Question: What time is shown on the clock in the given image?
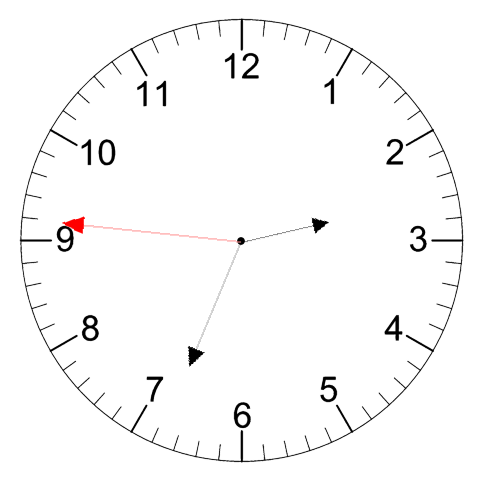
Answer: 02:33:46